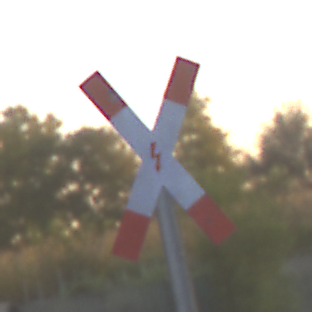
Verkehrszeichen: Andreaskreuz
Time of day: SunriseSunset
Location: Outdoor (Urban)
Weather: Clear
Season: NotSpecified
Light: Natural